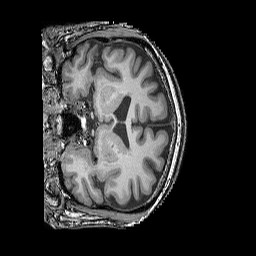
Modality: T1w
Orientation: coronal
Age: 63
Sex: male
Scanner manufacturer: siemens
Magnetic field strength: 3 T
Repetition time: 2.25 s
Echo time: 0.00411 s